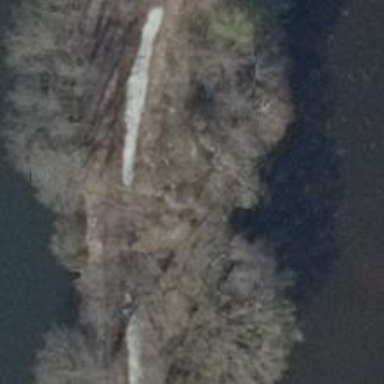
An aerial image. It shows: Embankment has been constructed as man-made feature.